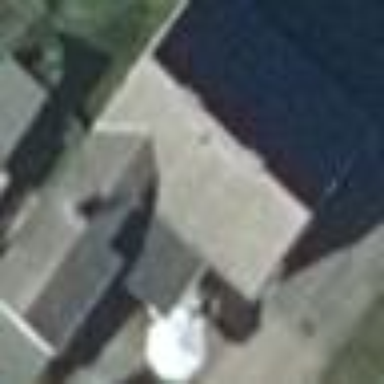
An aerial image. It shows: Simple house.